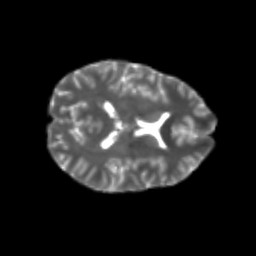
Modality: T2w
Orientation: axial
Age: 20
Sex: female
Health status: healthy
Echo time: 0.074 s